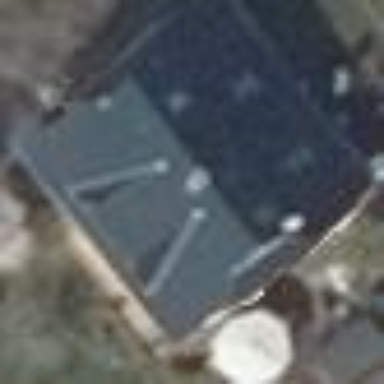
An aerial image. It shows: Detached building with half-hipped roof shape.